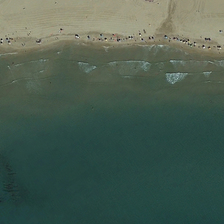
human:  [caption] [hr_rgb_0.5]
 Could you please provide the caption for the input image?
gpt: near the beach is a vast ocean .

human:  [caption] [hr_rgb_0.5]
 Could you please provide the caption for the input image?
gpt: there are a lot of people playing on the beach .

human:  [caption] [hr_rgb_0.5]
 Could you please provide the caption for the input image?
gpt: near the beach is a vast ocean .

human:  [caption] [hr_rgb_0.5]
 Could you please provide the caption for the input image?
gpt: there are a lot of people playing on the beach .

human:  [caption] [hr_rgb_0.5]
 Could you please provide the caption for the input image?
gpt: there are a lot of people playing on the beach .